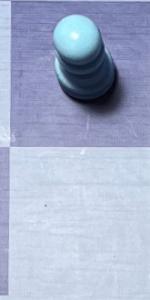
Label: Empty